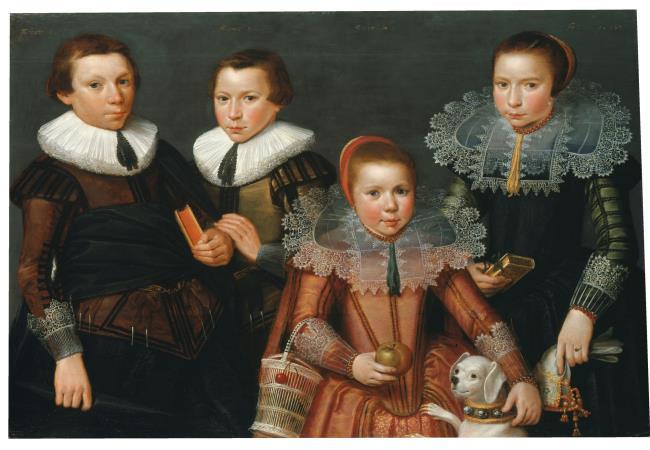
Title: Family portrait of four unknown children
Artist: Anoniem (Zuidelijke Nederlanden (historische regio)) 1627 gedateerd Bron: Fred G. Meijer R.E.O Ekkart: could be from Zeeland
Earliest date: 1627
Latest date: 1627
Genre: painting
Iconography: Gloves
Keywords: family portrait, group portrait 4 people, child portrait, knee-length portrait, ruff, glove/gloves in hand, book, basket, apple, cherry, dog